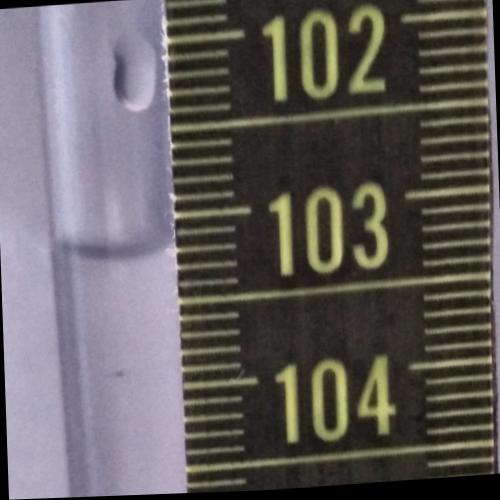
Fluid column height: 103.2 cm